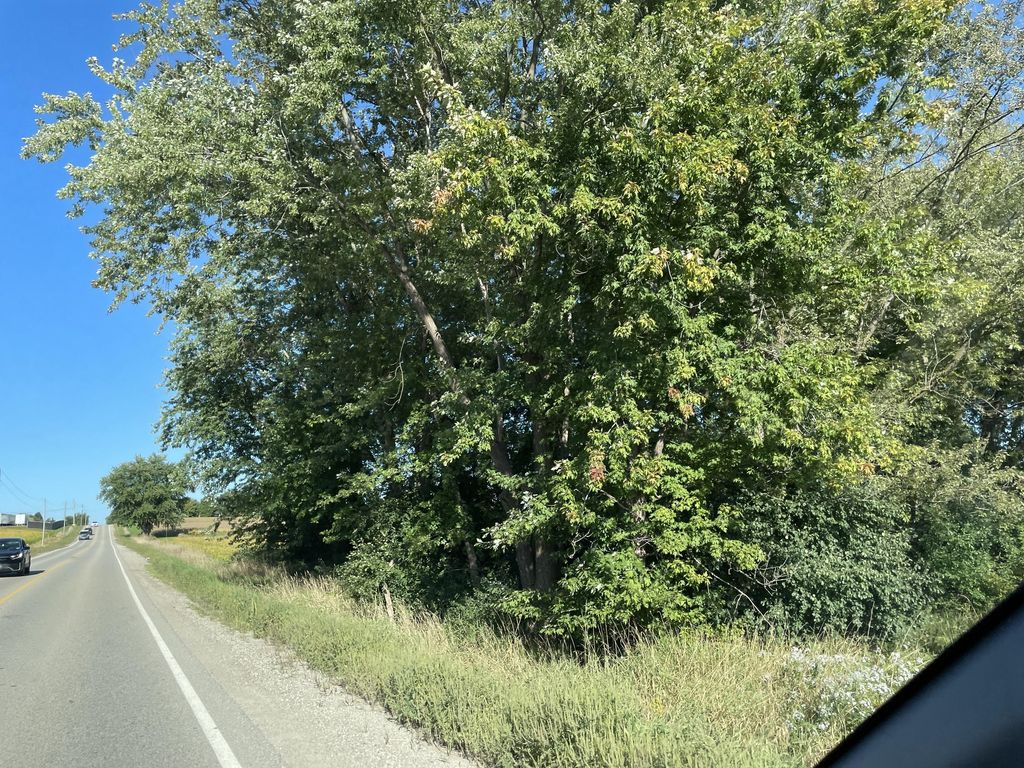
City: kitchener-waterloo